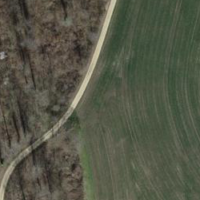
EUNIS habitat code: 25
Species observed at this site:
Oriolus oriolus